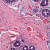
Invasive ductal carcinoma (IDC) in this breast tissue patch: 0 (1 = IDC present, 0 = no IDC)